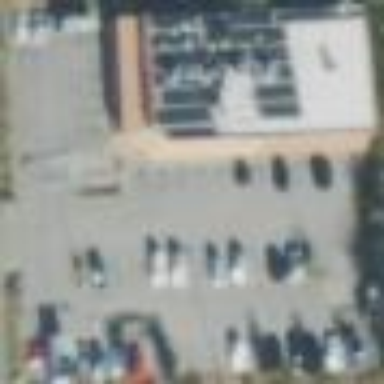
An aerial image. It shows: Parking area.